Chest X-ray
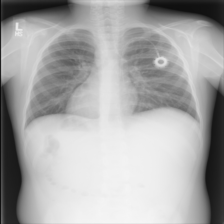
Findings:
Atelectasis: negative
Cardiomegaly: negative
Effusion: negative
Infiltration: positive
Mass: negative
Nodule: negative
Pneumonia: negative
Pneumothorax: negative
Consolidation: negative
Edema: negative
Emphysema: negative
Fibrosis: negative
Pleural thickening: negative
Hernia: negative